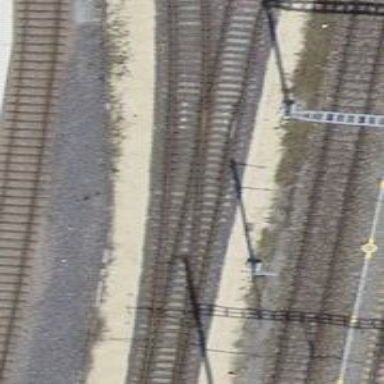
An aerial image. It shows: Siding railway track with one rail.